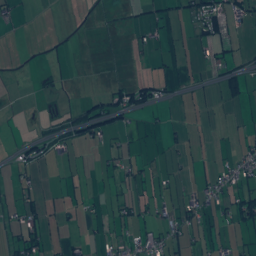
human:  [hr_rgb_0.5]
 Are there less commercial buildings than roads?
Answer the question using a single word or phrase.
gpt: yes

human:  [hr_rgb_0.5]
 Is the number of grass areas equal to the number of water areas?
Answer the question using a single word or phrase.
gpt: no

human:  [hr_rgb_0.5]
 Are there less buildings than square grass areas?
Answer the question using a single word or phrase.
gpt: no

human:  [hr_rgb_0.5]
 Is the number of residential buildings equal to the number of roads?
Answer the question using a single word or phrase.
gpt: no

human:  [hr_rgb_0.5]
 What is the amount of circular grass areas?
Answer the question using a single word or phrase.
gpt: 0

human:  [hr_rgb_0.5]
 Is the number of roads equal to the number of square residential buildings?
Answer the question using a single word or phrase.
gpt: no

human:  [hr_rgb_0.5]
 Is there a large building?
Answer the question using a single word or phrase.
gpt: no

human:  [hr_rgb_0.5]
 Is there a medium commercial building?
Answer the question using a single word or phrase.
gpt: yes

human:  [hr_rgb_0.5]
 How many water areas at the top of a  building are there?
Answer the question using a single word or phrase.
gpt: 23

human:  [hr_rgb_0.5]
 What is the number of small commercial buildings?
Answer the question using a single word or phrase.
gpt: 5

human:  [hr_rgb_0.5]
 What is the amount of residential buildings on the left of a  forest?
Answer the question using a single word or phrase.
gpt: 473

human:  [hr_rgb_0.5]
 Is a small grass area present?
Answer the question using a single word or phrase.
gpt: yes

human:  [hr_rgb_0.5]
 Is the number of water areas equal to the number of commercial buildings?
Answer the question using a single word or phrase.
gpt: no

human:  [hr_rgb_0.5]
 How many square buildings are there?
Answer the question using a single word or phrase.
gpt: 2

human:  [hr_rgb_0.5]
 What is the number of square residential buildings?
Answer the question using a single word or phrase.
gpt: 2

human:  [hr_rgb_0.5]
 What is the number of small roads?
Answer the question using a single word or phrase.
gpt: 145

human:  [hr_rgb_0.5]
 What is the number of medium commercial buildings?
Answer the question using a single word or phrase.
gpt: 2

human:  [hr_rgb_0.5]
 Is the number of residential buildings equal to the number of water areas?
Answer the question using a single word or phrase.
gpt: no

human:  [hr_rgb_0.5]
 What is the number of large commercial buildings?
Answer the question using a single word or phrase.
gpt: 0

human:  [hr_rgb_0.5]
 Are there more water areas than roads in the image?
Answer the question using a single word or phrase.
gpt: no

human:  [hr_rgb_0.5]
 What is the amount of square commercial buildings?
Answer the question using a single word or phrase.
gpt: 0

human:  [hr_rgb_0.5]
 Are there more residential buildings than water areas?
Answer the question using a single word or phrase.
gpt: yes

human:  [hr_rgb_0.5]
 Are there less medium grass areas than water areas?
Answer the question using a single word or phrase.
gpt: no

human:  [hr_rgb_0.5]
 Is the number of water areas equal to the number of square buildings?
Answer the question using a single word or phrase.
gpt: no

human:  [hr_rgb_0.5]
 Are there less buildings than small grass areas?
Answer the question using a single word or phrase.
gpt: no

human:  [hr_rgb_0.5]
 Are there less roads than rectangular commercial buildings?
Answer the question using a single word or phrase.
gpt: no

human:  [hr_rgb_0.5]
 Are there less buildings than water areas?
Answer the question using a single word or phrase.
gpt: no

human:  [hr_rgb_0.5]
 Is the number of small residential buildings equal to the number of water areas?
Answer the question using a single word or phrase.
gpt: no

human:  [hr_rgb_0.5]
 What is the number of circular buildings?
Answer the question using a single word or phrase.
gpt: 2

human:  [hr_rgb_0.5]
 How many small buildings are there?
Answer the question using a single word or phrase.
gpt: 471

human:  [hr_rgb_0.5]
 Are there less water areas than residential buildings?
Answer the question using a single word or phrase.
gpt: yes

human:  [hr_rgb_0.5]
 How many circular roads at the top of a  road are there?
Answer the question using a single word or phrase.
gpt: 0

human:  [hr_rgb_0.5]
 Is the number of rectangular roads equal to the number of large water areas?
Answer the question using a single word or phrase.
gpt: no

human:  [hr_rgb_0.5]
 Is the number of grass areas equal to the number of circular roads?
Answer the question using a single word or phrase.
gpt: no

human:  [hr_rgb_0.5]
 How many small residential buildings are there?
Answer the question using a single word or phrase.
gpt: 463

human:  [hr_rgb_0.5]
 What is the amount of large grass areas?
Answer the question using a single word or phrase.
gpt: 391